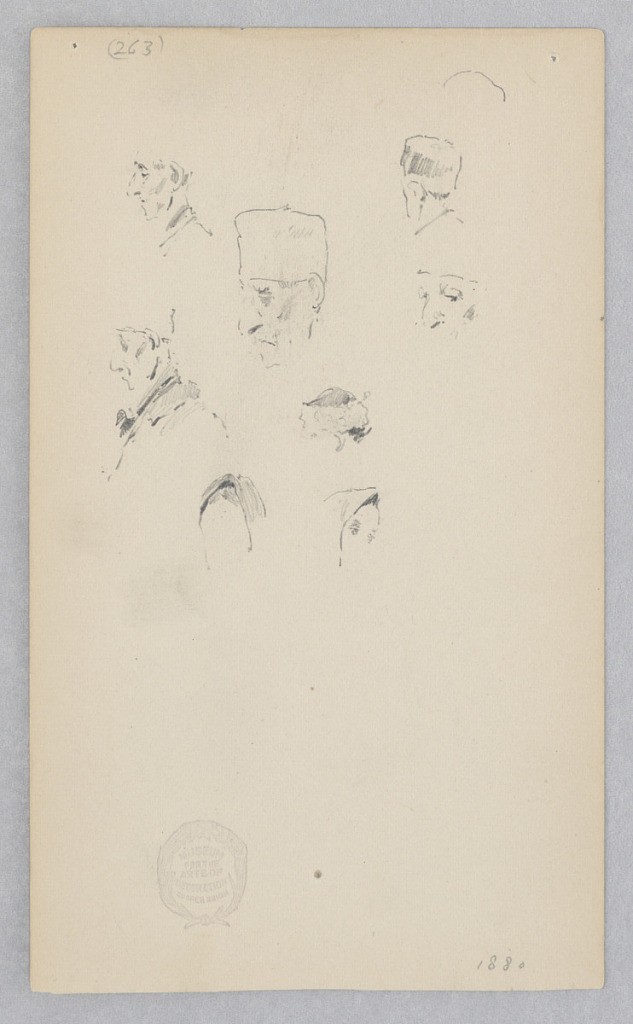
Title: Man
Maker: Robert Frederick Blum, American, 1857–1903
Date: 1880
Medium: Graphite on wove paper
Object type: Drawing
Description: Nine partial sketches of a male figure.